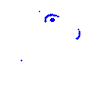
Particle: kaon